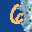
Label: 6